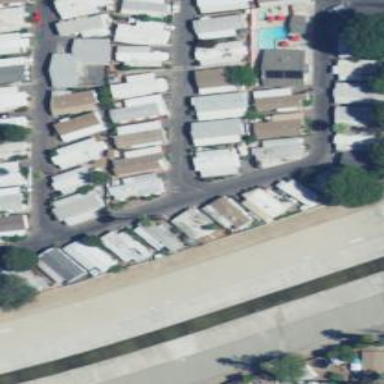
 commonly found in mobile home or trailer park roadways."